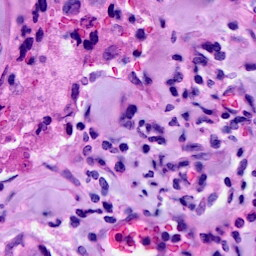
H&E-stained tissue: Breast